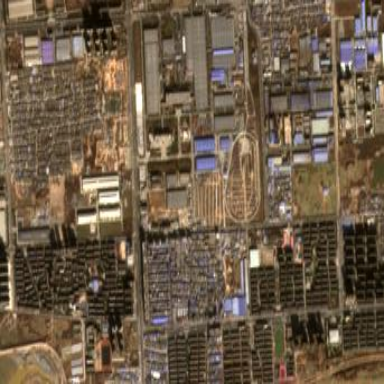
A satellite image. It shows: Industrial area.